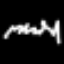
Label: squiggle